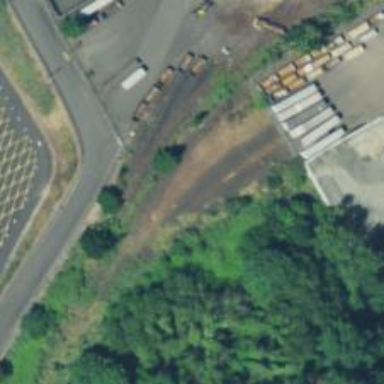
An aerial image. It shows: Railway siding with rails.